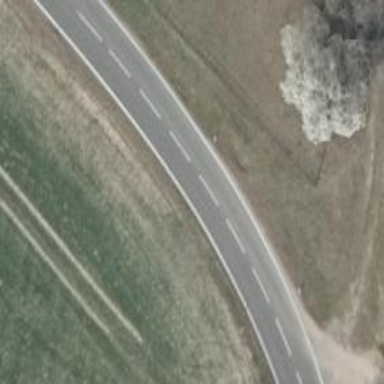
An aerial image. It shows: Asphalt road classified as tertiary.